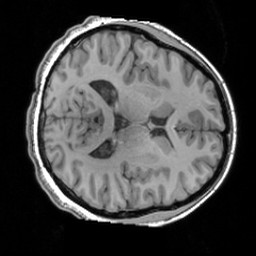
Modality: T1w
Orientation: axial
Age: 34
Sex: female
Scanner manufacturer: siemens
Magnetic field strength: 3 T
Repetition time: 1.63 s
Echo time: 0.00311 s